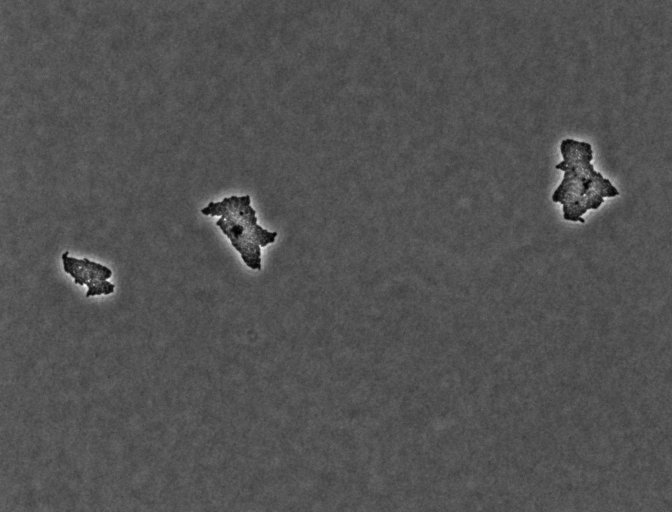
Phase contrast microscopy, 20x objective, 3 h incubation